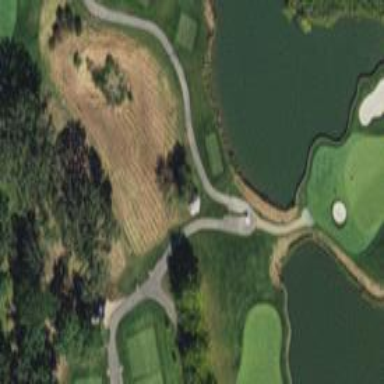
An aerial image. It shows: Rough grassy area used for golf.